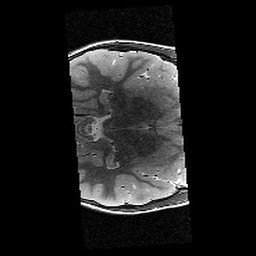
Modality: T2w
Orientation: axial
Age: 11
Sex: female
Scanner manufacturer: siemens
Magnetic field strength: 3 T
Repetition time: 9.23 s
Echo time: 0.067 s